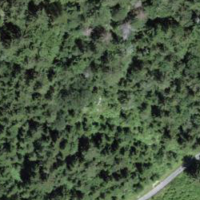
EUNIS habitat code: 43
Species observed at this site:
Platanthera bifolia